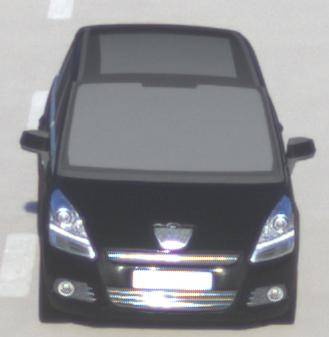
Make: Peugeot
Model: 5008 120 VTi
Detailed model: 5008 (I) Van
Model produced from: 2009/10
Model produced until: 2011/07
Doors: 5
Color: black
Road condition: dry road
Daytime: morning or afternoon
Contrast: high contrast